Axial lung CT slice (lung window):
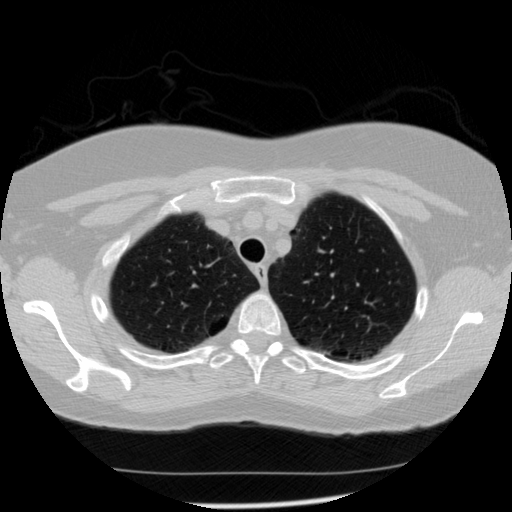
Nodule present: no